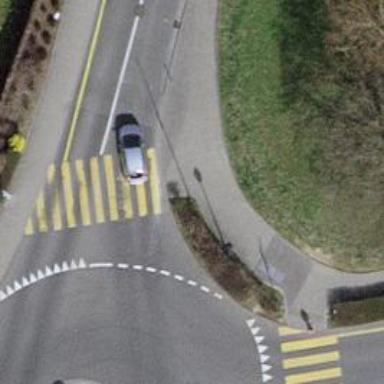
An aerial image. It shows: Asphalt sidewalk along the footway.